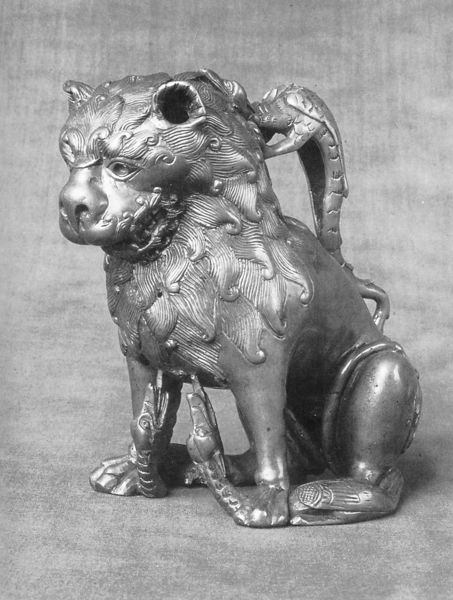
Titel: Löwenaquamanile
Standort: Herkunftsland: (D Norddeutschland) (EU - D - Norddeutschland)
Institution: Hamburg, Museum für Kunst und Gewerbe
Schlagwörter: sitzen, nase, vögel, kanne, skulptur, statue, mähne, metall, griff, gefäß, löwe, kleinplastik, gegossen, zoomorf, zoomorph, handhabe